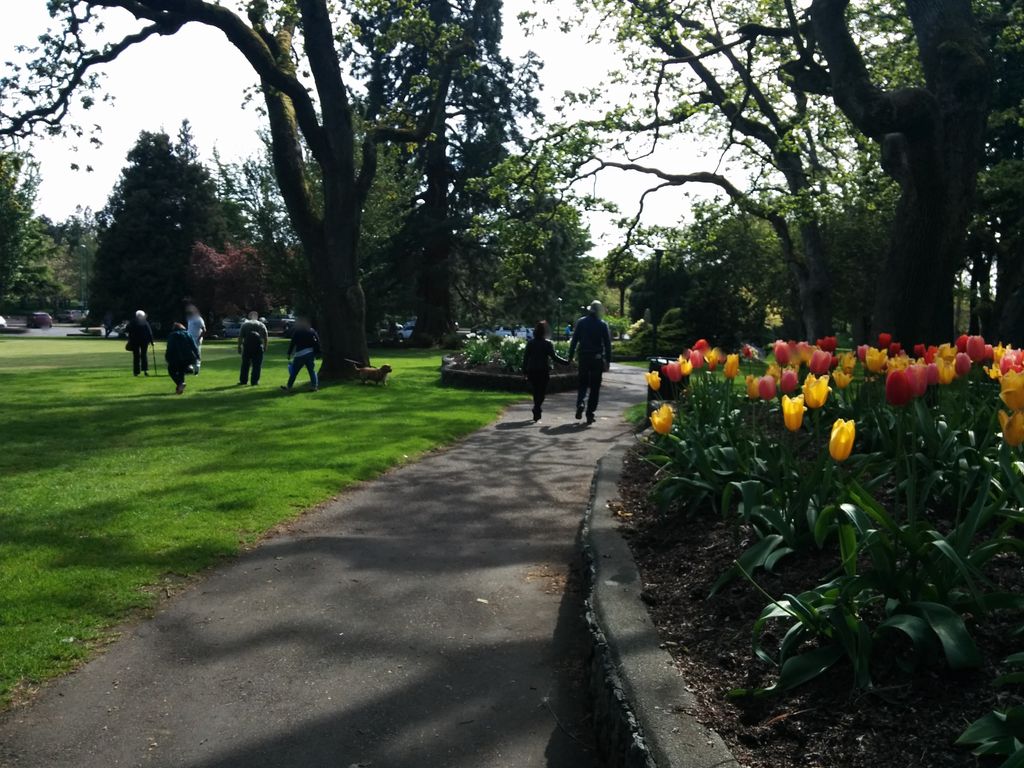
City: victoria